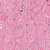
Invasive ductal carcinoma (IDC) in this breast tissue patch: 0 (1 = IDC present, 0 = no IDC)